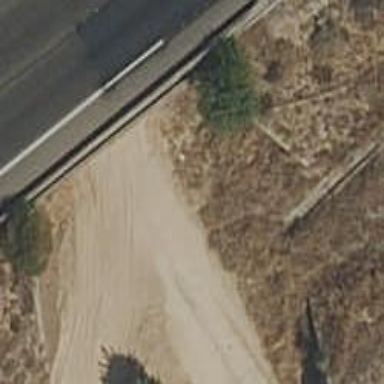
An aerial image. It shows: Tunnel under the road used for service purposes.